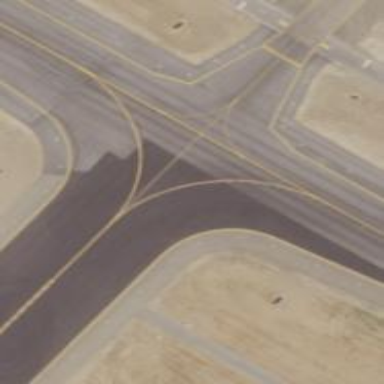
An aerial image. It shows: View of taxiway at the airport.